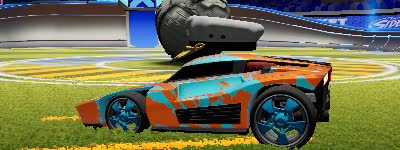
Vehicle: breakout